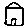
Label: house